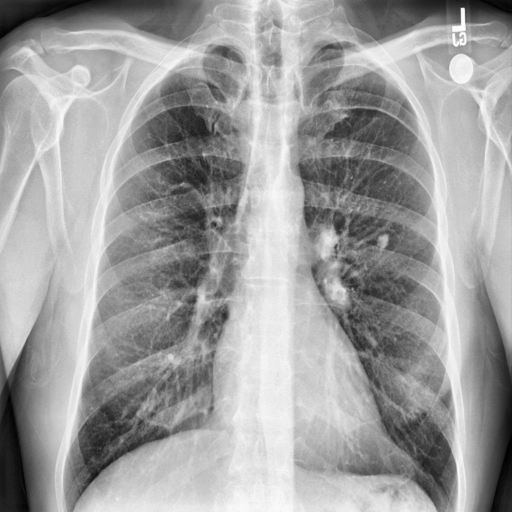
Finding: NORMAL